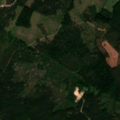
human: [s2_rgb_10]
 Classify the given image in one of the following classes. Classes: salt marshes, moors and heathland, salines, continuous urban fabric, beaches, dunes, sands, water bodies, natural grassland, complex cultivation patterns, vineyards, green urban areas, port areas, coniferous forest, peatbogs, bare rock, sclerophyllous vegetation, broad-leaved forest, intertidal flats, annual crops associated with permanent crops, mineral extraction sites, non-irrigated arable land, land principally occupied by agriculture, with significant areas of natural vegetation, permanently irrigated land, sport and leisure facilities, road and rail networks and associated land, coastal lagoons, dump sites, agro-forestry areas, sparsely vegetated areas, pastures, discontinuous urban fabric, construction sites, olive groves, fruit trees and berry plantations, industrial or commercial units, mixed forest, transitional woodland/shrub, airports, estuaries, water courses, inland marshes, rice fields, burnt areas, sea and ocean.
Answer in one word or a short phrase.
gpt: non-irrigated arable land, coniferous forest, mixed forest, transitional woodland/shrub